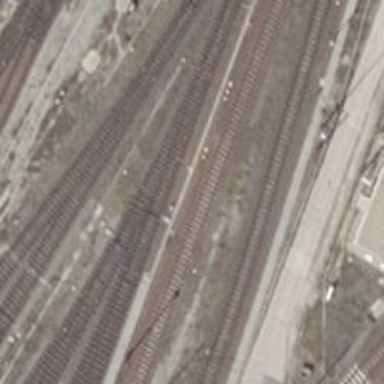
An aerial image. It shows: Rail yard with electrified contact lines for the trains.